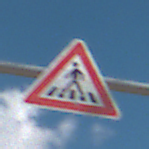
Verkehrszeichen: FussgaengerueberwegRechts
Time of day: Midday
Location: Outdoor (Nature)
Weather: PartlyCloudy
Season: NotSpecified
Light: Natural